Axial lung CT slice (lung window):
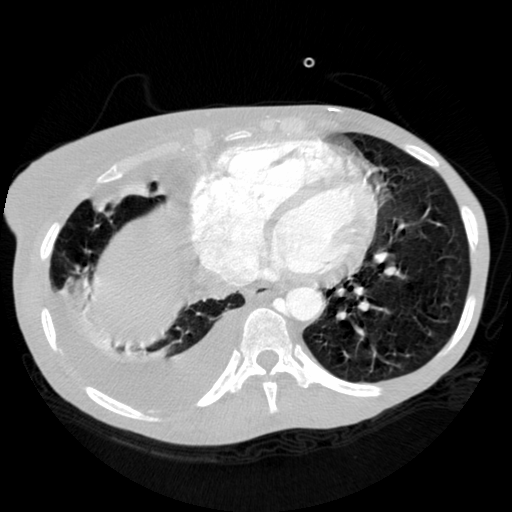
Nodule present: no